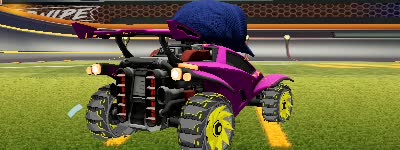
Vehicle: octane